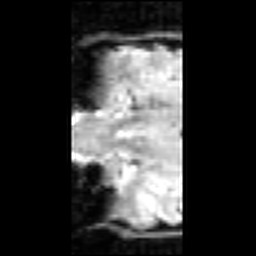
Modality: inplaneT2
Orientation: coronal
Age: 20
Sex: female